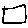
Label: square